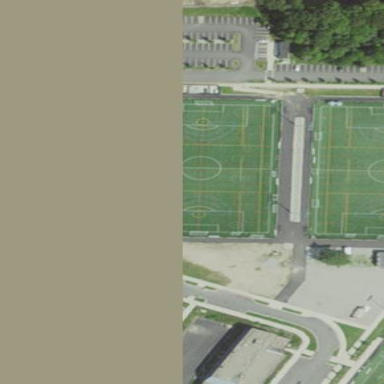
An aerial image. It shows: Multi-sport pitch for leisure activities.